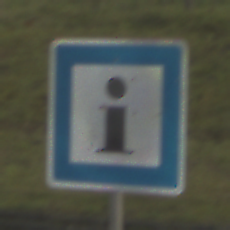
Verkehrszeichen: Informationsstelle
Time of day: SunriseSunset
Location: Outdoor (Nature)
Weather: PartlyCloudy
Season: NotSpecified
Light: Natural